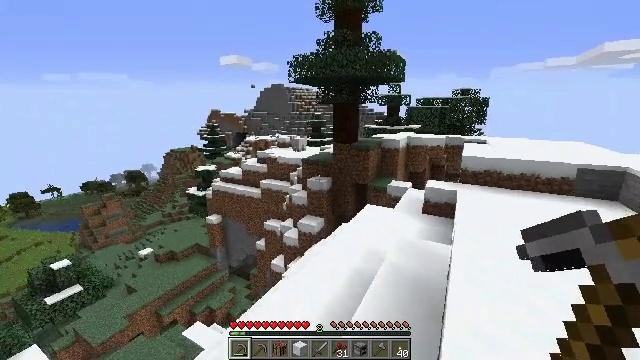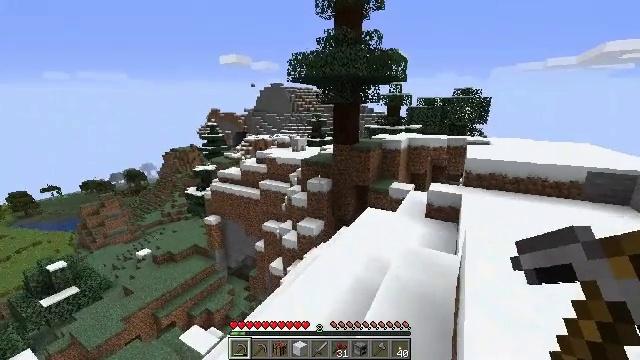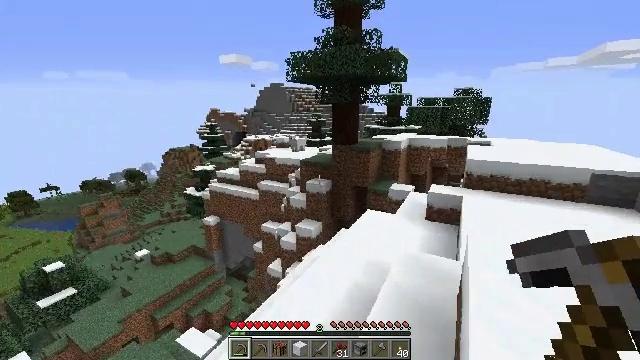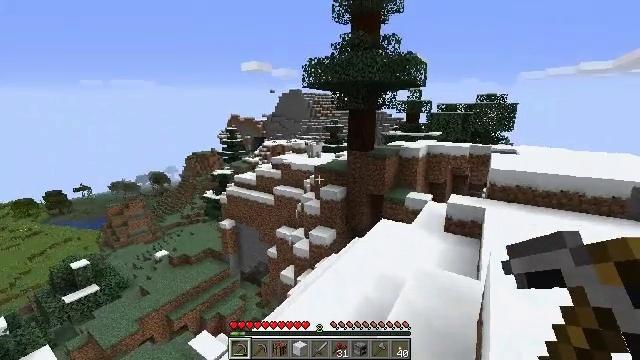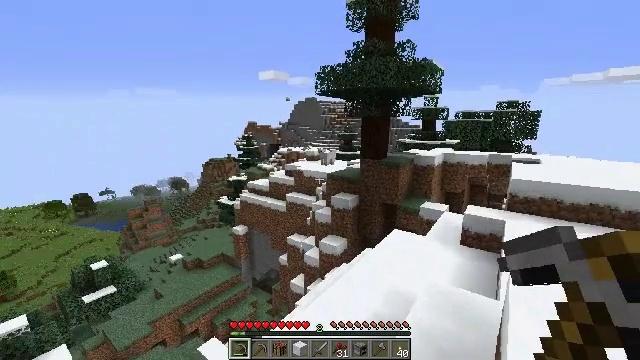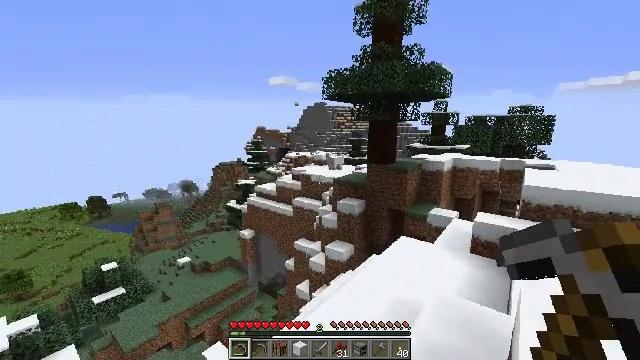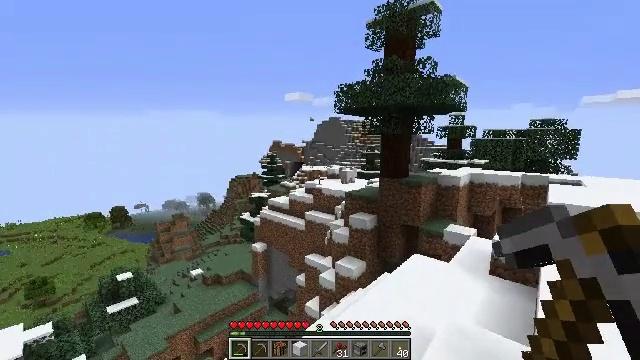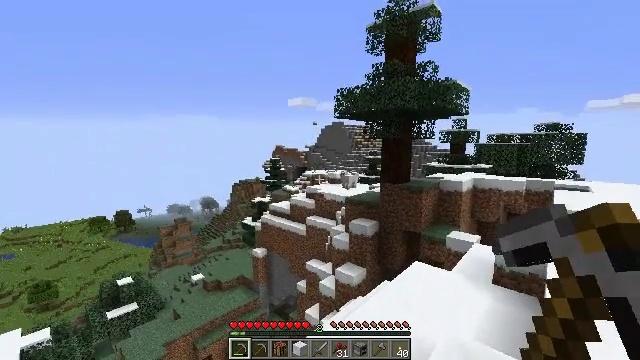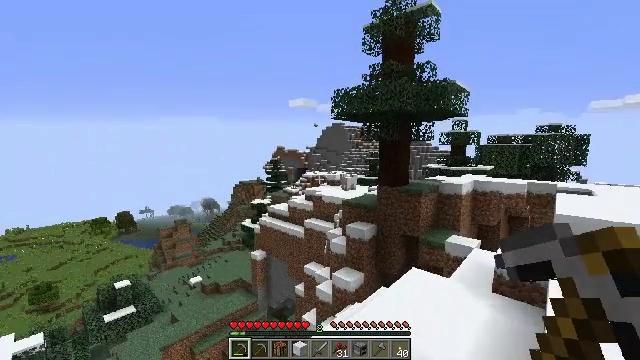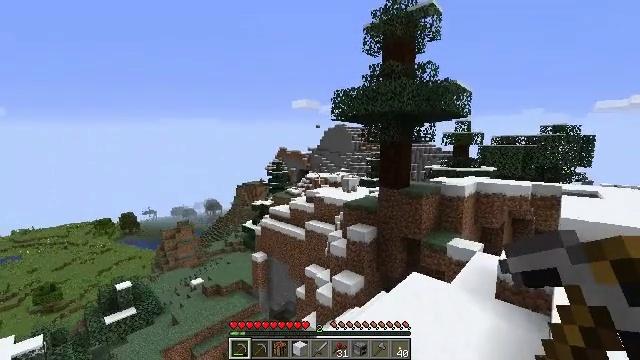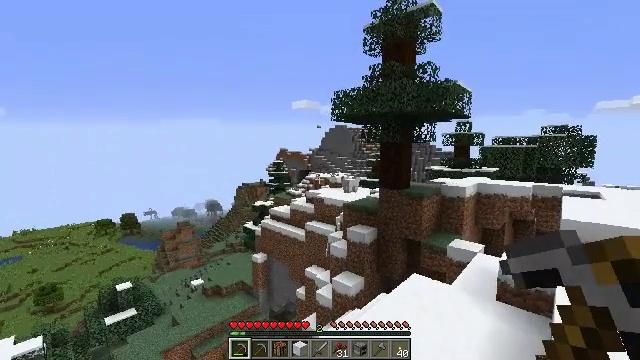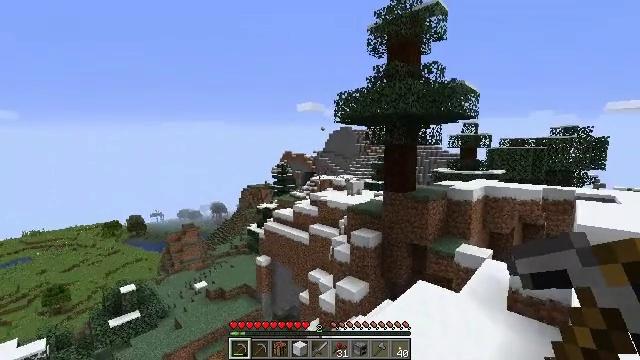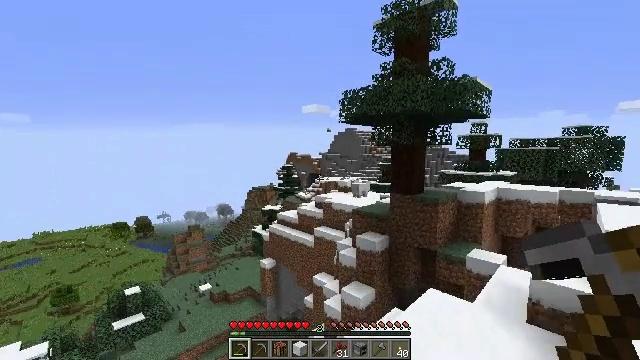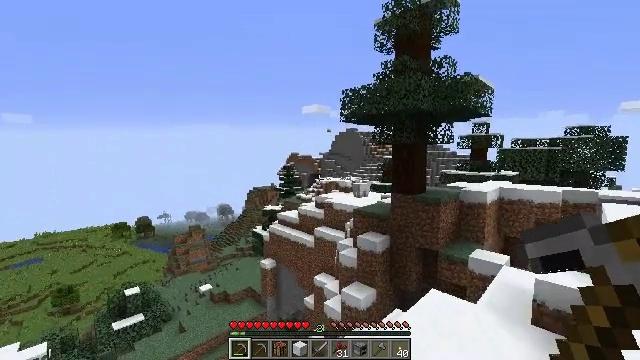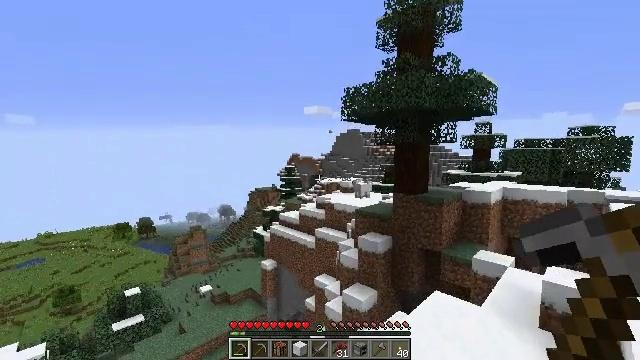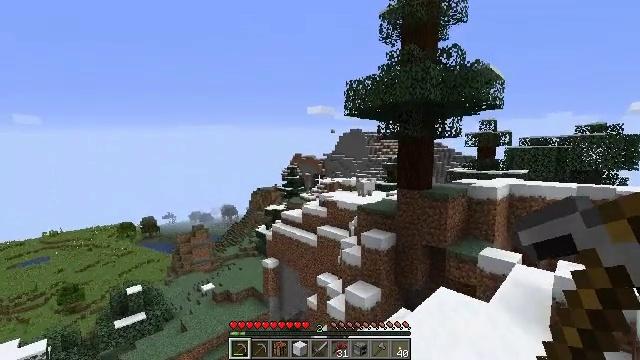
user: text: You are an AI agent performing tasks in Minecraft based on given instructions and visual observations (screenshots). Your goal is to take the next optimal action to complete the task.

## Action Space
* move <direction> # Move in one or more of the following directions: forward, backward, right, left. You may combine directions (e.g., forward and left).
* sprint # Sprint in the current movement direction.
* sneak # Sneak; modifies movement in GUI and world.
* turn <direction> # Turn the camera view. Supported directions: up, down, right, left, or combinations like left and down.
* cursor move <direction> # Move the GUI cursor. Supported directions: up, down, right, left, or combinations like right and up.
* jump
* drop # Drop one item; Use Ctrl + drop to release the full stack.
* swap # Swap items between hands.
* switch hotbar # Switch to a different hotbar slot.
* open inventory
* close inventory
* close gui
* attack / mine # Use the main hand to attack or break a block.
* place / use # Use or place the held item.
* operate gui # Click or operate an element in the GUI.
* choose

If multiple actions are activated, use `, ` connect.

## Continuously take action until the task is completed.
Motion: motion action
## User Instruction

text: Harvest grass block to clear the area.
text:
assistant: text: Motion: move forward
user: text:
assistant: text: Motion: move forward and move right
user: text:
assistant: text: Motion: move forward and move right, turn left and up
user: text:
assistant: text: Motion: move forward and move right, turn left and up
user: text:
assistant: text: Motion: move forward and move right, turn left
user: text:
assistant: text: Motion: move forward and move right, turn left and up
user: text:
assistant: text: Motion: move forward and move right, turn up
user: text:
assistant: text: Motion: move forward and move right
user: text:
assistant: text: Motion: move forward and move right
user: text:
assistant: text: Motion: move forward
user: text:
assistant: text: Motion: move forward, turn left
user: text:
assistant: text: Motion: move forward, turn left
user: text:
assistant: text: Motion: move forward
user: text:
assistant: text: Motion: move forward
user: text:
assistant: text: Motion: move forward
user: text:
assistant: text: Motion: move forward
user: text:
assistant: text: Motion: move forward
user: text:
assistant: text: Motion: move forward and move right
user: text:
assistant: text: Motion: move forward and move right
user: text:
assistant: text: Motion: move forward and move right
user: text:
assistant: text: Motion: move forward and move right
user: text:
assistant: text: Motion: move forward and move right
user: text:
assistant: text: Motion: move right
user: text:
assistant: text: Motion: no_op
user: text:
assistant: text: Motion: move forward, turn right and down
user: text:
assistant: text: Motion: move forward and move right, turn right and down
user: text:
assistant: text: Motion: move forward and move right
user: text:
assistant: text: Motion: move forward and move right, turn right and down
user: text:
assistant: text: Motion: turn right and down
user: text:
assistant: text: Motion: turn right and down